Field crop: maize
Growth stage: 2
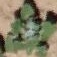
Species: chenopodium